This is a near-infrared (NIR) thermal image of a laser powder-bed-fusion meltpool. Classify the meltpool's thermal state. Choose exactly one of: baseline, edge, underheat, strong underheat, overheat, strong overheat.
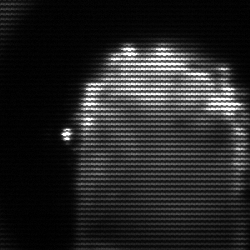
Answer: baseline